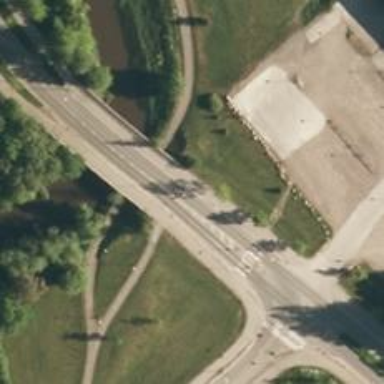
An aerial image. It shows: Designated cycle track for cyclists.